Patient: sex M, age 80
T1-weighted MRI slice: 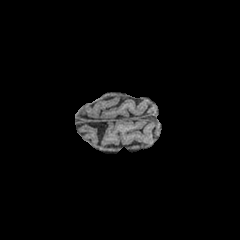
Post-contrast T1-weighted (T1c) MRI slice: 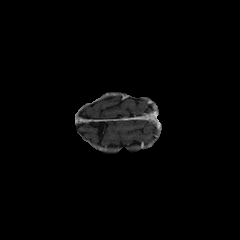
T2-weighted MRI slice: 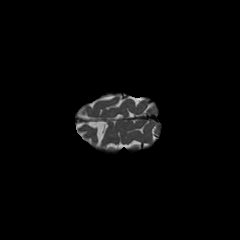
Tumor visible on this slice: no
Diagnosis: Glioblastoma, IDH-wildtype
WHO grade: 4